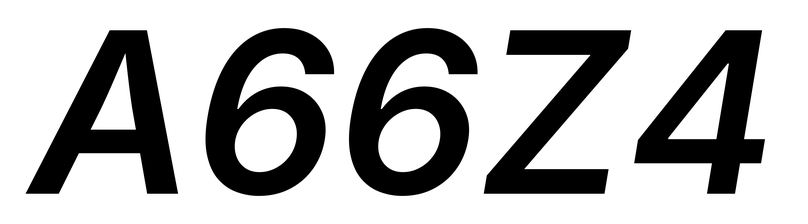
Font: Inter-Italic_SemiBold_Italic